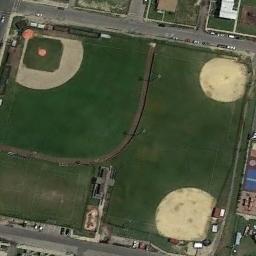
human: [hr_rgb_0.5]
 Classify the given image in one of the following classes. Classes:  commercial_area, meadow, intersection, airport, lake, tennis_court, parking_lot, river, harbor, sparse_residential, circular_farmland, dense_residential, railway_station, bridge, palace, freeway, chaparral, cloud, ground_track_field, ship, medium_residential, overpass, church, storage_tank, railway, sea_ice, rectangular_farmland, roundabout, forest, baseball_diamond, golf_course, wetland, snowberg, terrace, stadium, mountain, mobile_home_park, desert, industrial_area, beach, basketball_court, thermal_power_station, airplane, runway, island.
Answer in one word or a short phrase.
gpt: baseball_diamond